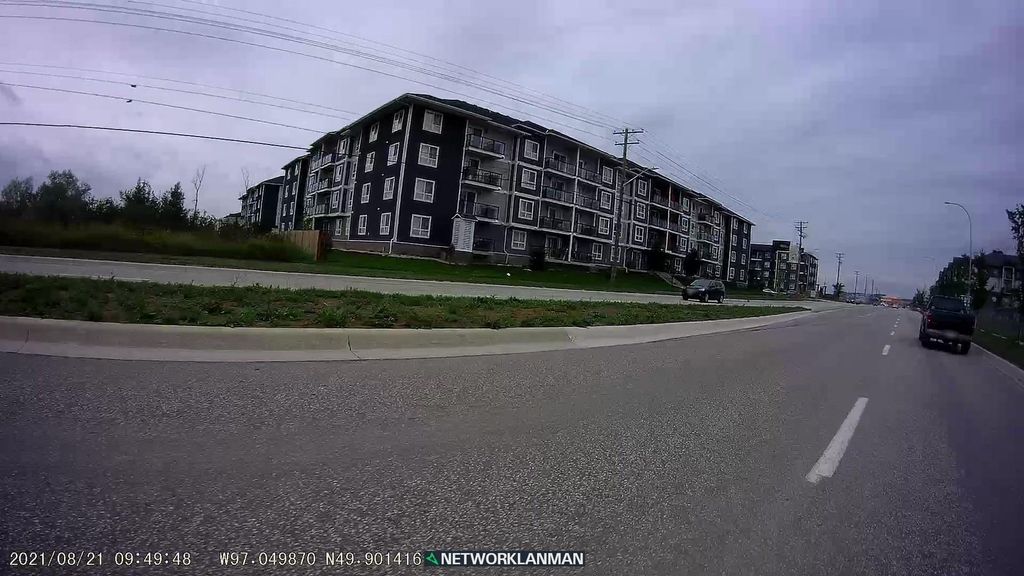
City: winnipeg